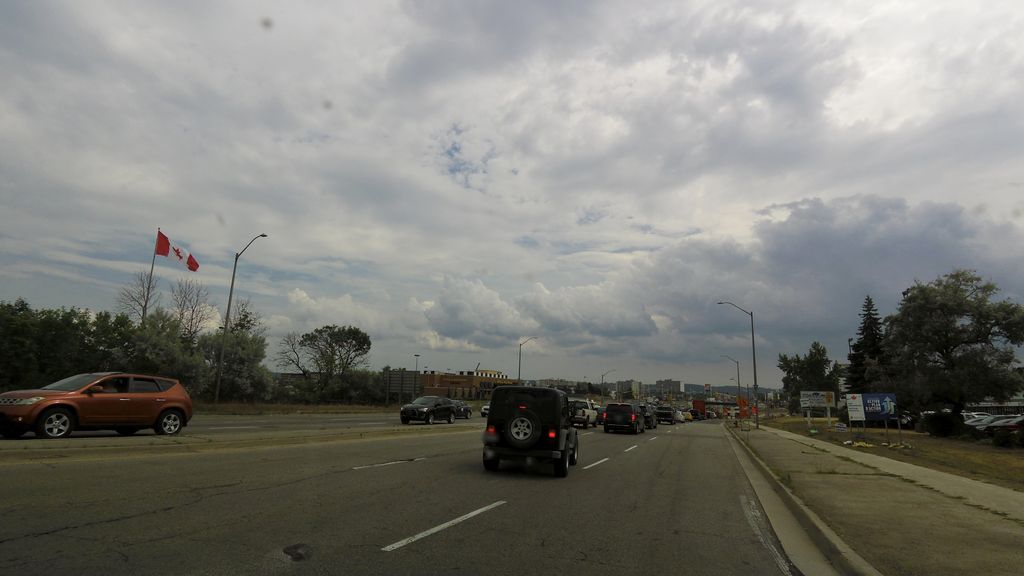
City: hamilton